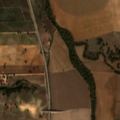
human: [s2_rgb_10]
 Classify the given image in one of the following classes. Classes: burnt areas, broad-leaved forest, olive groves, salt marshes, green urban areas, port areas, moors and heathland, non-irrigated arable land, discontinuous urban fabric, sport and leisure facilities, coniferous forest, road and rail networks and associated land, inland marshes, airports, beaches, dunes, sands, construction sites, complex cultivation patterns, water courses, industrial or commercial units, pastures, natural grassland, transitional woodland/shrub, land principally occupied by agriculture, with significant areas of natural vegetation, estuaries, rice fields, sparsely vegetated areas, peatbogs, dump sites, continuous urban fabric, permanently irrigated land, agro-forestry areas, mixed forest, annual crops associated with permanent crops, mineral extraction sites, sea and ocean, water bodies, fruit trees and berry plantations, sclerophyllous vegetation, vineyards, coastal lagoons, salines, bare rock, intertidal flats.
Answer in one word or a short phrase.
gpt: permanently irrigated land, rice fields, olive groves, pastures